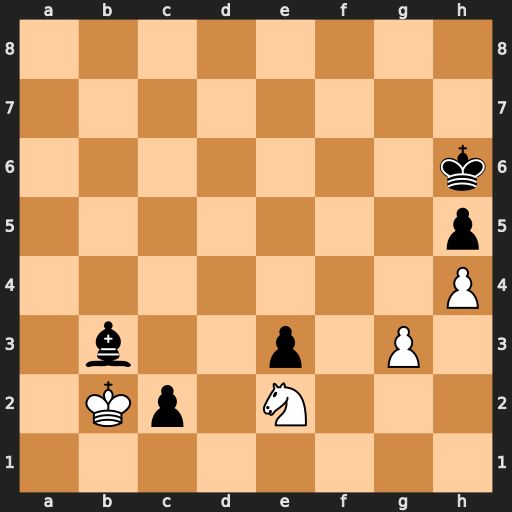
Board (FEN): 8/8/7k/7p/7P/1b2p1P1/1Kp1N3/8
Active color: w
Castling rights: -
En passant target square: -
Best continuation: Kxb3 c1=R Nxc1